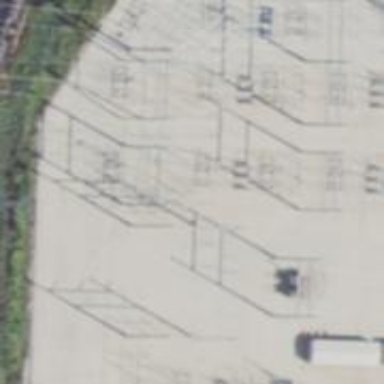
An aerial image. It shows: Switch used for power control.